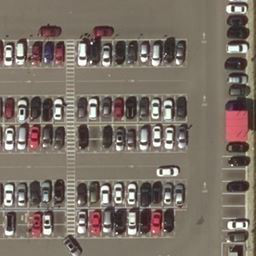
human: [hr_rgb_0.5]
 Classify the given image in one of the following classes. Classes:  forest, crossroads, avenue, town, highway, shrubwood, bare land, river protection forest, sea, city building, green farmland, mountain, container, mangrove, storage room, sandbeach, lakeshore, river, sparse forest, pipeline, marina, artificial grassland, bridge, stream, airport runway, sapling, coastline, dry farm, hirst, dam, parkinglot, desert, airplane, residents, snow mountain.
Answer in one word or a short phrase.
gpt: parkinglot